Question: I have a 'data collection' website and I'm trying to write some forms for it, the results of which I would like to echo out via PHP. However, I wrote some very basic code testing out the echo statement and I'm getting odd results. My code is as follows:
'''
<!DOCTYPE html>
<html>
<head>
<meta charset="UTF-8">
<title>Pre-Early-Access Access (testing area)</title>
</head>
<body>
<div class="tweets-container">
</div>
<form class="form">
<div class="form-group">
<label for="name">Full Name</label>
<input type="text" class="form-control" id="name" name="name">
</div>
<div class="form-group">
<label for="name">Watchlists You're On (separate entries with ';' symbol)</label>
<input type="text" class="form-control" id="name" name="watchlists">
</div>
<div class="form-group">
<label for="name">Twitter ID (after the @ sign)</label>
<input type="text" class="form-control" id="name" name="twitterId">
</div>
<div class="form-group">
<label for="name">Email Address</label>
<input type="text" class="form-control" id="name" name="email">
</div>
<div class="form-group">
<label for="name">PGP Key (if you have one)</label>
<input type="text" class="form-control" id="name" name="pgpkey">
</div>
<div class="form-group">
<label for="name">Home IP Address</label>
<input type="text" class="form-control" id="name" name="ipaddress">
</div>
<div class="form-group">
<label for="name">Uncheck if you do not wish to be placed on our watchlist</label>
<input type="checkbox" class="form-control" id="name" name="watch" checked>
</div>
<input type="submit" value="Submit">
</form>
<?php
echo "<p>Privacy through surveillance</p>";
?>
<script src="https://code.jquery.com/jquery-3.1.1.min.js"
integrity="sha256-hVVnYaiADRTO2PzUGmuLJr8BLUSjGIZsDYGmIJLv2b8="
crossorigin="anonymous"></script>
</body>
</html>
'''
I have tried using 'echo("<p>Privacy through surveillance</p>");' instead, with no luck.
The result of running 'php -v' on my server is:
'''
PHP 7.0.8-0ubuntu0.16.04.3 (cli) ( NTS )
Copyright (c) <PHONE> The PHP Group
Zend Engine v3.0.0, Copyright (c) <PHONE> Zend Technologies
with Zend OPcache v7.0.8-0ubuntu0.16.04.3, Copyright (c) <PHONE>, by Zend Technologies
'''
The end result comes out as pictured below:

No errors are logged to the browser console when viewing.
I would like only:
> Privacy through surveillance
To show, without the extra characters.
, as well as placed the following lines in my apache2.conf file:
'''
LoadModule php7_module modules/libphp7.so
<FilesMatch \.php$>
SetHandler application/x-httpd-php
</FilesMatch>
'''
As per the linked solution. However, upon attempting to restart the apache2 process after inputing the new settings, I get this error:
> apache2.service - LSB: Apache2 web server Loaded: loaded
(/etc/init.d/apache2; bad; vendor preset: enabled) Drop-In:
/lib/systemd/system/apache2.service.d
+-apache2-systemd.conf Active: failed (Result: exit-code) since Wed 2017-01-11 23:01:51 UTC; 6min a
Docs: man:systemd-sysv-generator(8) Process: 10654 ExecStop=/etc/init.d/apache2 stop (code=exited, status=0/SUCCE
Process: 10678 ExecStart=/etc/init.d/apache2 start (code=exited,
status=1/FAI lines 1-8/8 (END)
When I remove the lines suggested as additions in the answer to the question listed as a duplicate e.g.
'''
LoadModule php7_module modules/libphp7.so
<FilesMatch \.php$>
SetHandler application/x-httpd-php
</FilesMatch>
'''
I am able to restart the server as normal, but the 'index.php' php is still not parsed correctly.
The output of running 'sudo apachectl -e debug' on the server the file is serving from is as follows:
> [Wed Jan 11 23:25:45.<PHONE>] [so:debug] [pid 10961]
mod_so.c(266): AH01575: loaded module access_compat_module from
/usr/lib/apache2/modules/mod_access_compat.so [Wed Jan 11
23:25:45.<PHONE>] [so:debug] [pid 10961] mod_so.c(266): AH01575:
loaded module alias_module from /usr/lib/apache2/modules/mod_alias.so
[Wed Jan 11 23:25:45.<PHONE>] [so:debug] [pid 10961]
mod_so.c(266): AH01575: loaded module auth_basic_module from
/usr/lib/apache2/modules/mod_auth_basic.so [Wed Jan 11 23:25:45.568420
2017] [so:debug] [pid 10961] mod_so.c(266): AH01575: loaded module
authn_core_module from /usr/lib/apache2/modules/mod_authn_core.so [Wed
Jan 11 23:25:45.<PHONE>] [so:debug] [pid 10961] mod_so.c(266):
AH01575: loaded module authn_file_module from
/usr/lib/apache2/modules/mod_authn_file.so [Wed Jan 11 23:25:45.568712
2017] [so:debug] [pid 10961] mod_so.c(266): AH01575: loaded module
authz_core_module from /usr/lib/apache2/modules/mod_authz_core.so [Wed
Jan 11 23:25:45.<PHONE>] [so:debug] [pid 10961] mod_so.c(266):
AH01575: loaded module authz_host_module from
/usr/lib/apache2/modules/mod_authz_host.so [Wed Jan 11 23:25:45.568955
2017] [so:debug] [pid 10961] mod_so.c(266): AH01575: loaded module
authz_user_module from /usr/lib/apache2/modules/mod_authz_user.so [Wed
Jan 11 23:25:45.<PHONE>] [so:debug] [pid 10961] mod_so.c(266):
AH01575: loaded module autoindex_module from
/usr/lib/apache2/modules/mod_autoindex.so [Wed Jan 11 23:25:45.569283
2017] [so:debug] [pid 10961] mod_so.c(266): AH01575: loaded module
deflate_module from /usr/lib/apache2/modules/mod_deflate.so [Wed Jan
11 23:25:45.<PHONE>] [so:debug] [pid 10961] mod_so.c(266):
AH01575: loaded module dir_module from
/usr/lib/apache2/modules/mod_dir.so [Wed Jan 11 23:25:45.<PHONE>]
[so:debug] [pid 10961] mod_so.c(266): AH01575: loaded module
env_module from /usr/lib/apache2/modules/mod_env.so [Wed Jan 11
23:25:45.<PHONE>] [so:debug] [pid 10961] mod_so.c(266): AH01575:
loaded module filter_module from
/usr/lib/apache2/modules/mod_filter.so [Wed Jan 11 23:25:45.569744
2017] [so:debug] [pid 10961] mod_so.c(266): AH01575: loaded module
mime_module from /usr/lib/apache2/modules/mod_mime.so [Wed Jan 11
23:25:45.<PHONE>] [so:debug] [pid 10961] mod_so.c(266): AH01575:
loaded module mpm_event_module from
/usr/lib/apache2/modules/mod_mpm_event.so [Wed Jan 11 23:25:45.570047
2017] [so:debug] [pid 10961:tid 140329551361920] mod_so.c(266):
AH01575: loaded module negotiation_module from
/usr/lib/apache2/modules/mod_negotiation.so [Wed Jan 11
23:25:45.<PHONE>] [so:debug] [pid 10961:tid 140329551361920]
mod_so.c(266): AH01575: loaded module rewrite_module from
/usr/lib/apache2/modules/mod_rewrite.so [Wed Jan 11 23:25:45.570324
2017] [so:debug] [pid 10961:tid 140329551361920] mod_so.c(266):
AH01575: loaded module setenvif_module from
/usr/lib/apache2/modules/mod_setenvif.so [Wed Jan 11 23:25:45.570591
2017] [so:debug] [pid 10961:tid 140329551361920] mod_so.c(266):
AH01575: loaded module status_module from
/usr/lib/apache2/modules/mod_status.so httpd (pid 10871) already
running
I have also tried using the short form php tags:
'<?="<p>Privacy through surveillance</p>"?>'
Which instead output:
> Privacy through surveillance"?>
On adding just
'''
LoadModule php7_module modules/libphp7.so
'''
To the 'apache2.conf' file the server fails. On checking the failure logs with 'journalctl -xe' I see:
> -- Unit apache2.service has begun starting up. Jan 12 00:27:09 ubuntu apache2[12850]: * Starting Apache httpd web server apache2 Jan 12
00:27:09 ubuntu apache2[12850]: * Jan 12 00:27:09 ubuntu
apache2[12850]: * The apache2 configtest failed. Jan 12 00:27:09
ubuntu apache2[12850]: Output of config test was: Jan 12 00:27:09
ubuntu apache2[12850]: apache2: Syntax error on line 221 of
/etc/apache2/apache2.conf: Cannot load module Jan 12 00:27:09 ubuntu
apache2[12850]: Action 'configtest' failed. Jan 12 00:27:09 ubuntu
apache2[12850]: The Apache error log may have more information. Jan 12
00:27:09 ubuntu systemd<URL>: apache2.service: Control process exited,
code=exited status=1 Jan 12 00:27:09 ubuntu systemd<URL>: Failed to
start LSB: Apache2 web server.
-- Subject: Unit apache2.service has failed
-- Defined-By: systemd
## -- Support: http://lists.freedesktop.org/mailman/listinfo/systemd-devel
## -- Unit apache2.service has failed.
-- The result is failed. Jan 12 00:27:09 ubuntu systemd<URL>: apache2.service: Unit entered failed state. Jan 12 00:27:09 ubuntu
systemd<URL>: apache2.service: Failed with result 'exit-code'. Jan 12
00:27:09 ubuntu polkitd(authority=local)[3507]: Unregistered
Authentication Agent for unix-process:12841:366652013 Jan 12 00:27:36
ubuntu sudo[12866]: peter : TTY=pts/0 ; PWD=/ ; USER=root ;
COMMAND=/bin/journalctl -xe Jan 12 00:27:36 ubuntu sudo[12866]:
pam_unix(sudo:session): session opened for user root by root(uid=0)
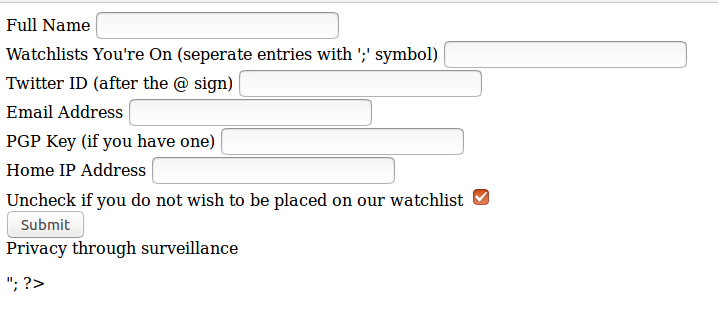
Answer: Turns out the solution to this was to remove all traces of PHP AND Apache from my system, running both an 'sudo apt purge php*'/'sudo apt purge apache*' and a 'sudo find -name "php"'/'sudo find -name "apache"' from the root directory ('/'), so there were no elements of the installations left on my system whatsoever.
I then download the tarballs for both the apache server and the latest version of php, then ran './compile', 'make', 'sudo make install' for both of these. Once they were in place all I needed to do was add:
'''
<FilesMatch \.php$>
SetHandler application/x-httpd-php
</FilesMatch>
'''
To the relevant conf file and all worked as it should have previously ('LoadModule php7_module modules/libphp7.so' was already added after compilation from source).
My current hypothesis is there was a problem with one of the application repositories (probably an early version PHP I was using for another project previously, which I'm surmising probably messed up some elements of Apache as well) which was causing the issue and once I completely removed it and all traces of any damage it had done, everything worked fine.
That's just a theory, though ;).
However, it appears this solution only works intermittently, and seems to vary across different devices and browsers.
Am currently going to try implementing a node server instead, since I suspect some sort of security hole might be causing the error, and I believe node is generally somewhat more secure...
Node server using gulp to access php works fine.